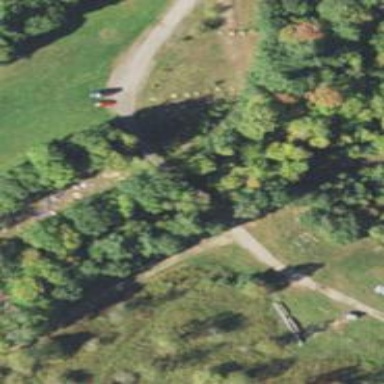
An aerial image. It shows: Driveway bridge over service road.